Interaction volume radius: 10 \u00c5
Interaction volume height: 25 \u00c5
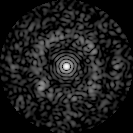
Disorder parameter: 0.7592